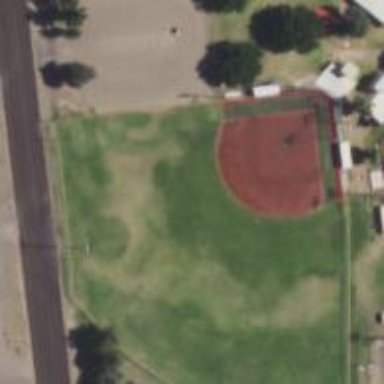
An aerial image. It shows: Baseball pitch for leisure and sports activities.